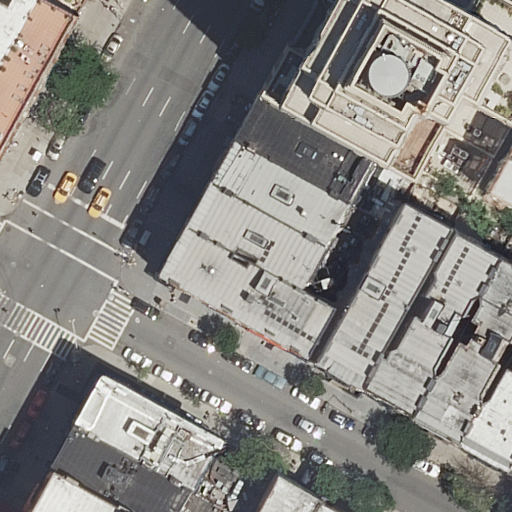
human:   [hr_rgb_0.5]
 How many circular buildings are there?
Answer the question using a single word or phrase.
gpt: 0

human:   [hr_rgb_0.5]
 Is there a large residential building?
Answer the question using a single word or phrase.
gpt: yes

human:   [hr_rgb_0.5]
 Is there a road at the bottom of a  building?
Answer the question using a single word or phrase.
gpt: yes

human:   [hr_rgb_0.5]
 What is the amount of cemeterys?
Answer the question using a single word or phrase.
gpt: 0

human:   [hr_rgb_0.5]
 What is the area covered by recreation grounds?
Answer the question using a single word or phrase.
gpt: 0m2

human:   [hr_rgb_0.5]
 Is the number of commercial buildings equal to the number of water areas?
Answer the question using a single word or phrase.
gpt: yes

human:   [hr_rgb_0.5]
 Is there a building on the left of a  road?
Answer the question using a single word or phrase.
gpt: yes

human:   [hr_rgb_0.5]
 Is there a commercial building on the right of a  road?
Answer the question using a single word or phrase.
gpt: no

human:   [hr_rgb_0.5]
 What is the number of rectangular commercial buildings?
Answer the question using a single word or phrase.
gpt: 0

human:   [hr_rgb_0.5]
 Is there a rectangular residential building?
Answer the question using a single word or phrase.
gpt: yes

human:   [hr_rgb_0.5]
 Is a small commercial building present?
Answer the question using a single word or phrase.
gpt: no

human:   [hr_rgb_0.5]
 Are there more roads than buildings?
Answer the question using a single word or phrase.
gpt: no

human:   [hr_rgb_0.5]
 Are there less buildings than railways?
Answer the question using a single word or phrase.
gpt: no

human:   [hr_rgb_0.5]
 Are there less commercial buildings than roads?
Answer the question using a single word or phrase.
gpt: yes

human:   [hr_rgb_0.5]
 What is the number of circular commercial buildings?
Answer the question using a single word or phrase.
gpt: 0

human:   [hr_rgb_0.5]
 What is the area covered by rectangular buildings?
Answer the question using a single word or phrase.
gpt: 2723m2

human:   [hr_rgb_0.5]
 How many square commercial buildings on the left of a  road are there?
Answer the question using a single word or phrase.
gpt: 0

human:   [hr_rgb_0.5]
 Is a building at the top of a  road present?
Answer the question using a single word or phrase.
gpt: yes

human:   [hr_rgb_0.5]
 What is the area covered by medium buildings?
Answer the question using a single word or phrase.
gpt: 3420m2

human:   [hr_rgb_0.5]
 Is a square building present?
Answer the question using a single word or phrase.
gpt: no

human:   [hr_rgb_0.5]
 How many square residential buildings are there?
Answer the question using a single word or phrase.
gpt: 0

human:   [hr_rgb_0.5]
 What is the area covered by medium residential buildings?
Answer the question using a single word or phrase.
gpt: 3420m2

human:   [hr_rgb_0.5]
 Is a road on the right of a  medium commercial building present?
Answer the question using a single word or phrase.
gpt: no

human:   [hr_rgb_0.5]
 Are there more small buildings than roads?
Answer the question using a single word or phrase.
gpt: yes

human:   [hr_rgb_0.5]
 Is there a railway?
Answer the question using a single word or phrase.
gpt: no

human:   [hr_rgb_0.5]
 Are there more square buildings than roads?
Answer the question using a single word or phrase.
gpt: no

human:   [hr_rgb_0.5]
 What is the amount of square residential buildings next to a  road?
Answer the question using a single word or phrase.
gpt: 0

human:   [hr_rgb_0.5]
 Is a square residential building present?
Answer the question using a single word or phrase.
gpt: no

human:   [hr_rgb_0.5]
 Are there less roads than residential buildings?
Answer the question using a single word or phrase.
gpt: yes

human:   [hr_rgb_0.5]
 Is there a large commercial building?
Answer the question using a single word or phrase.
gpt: no

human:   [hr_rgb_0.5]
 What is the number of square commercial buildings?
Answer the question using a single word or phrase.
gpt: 0

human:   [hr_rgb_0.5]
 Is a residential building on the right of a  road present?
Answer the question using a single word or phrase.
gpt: yes

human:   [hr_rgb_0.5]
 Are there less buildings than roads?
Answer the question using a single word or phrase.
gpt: no

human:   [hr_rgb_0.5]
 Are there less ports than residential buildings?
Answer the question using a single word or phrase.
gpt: yes

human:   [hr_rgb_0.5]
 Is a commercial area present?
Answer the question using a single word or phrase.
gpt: no

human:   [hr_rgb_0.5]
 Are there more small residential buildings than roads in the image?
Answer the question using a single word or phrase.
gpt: yes